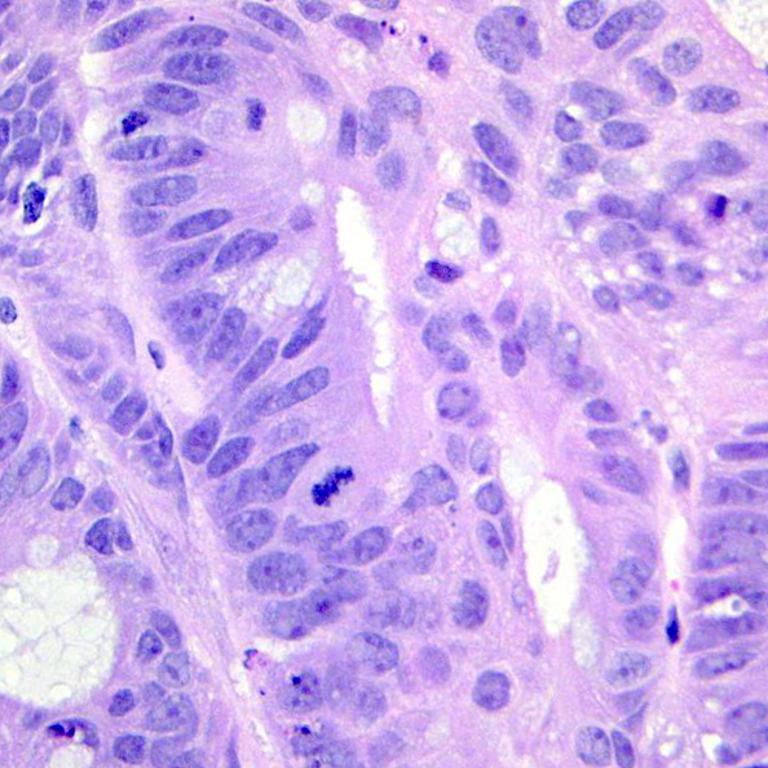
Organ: colon
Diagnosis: adenocarcinomas